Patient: sex F, age 73
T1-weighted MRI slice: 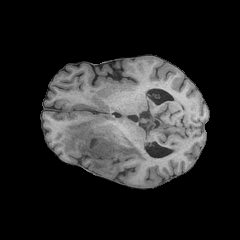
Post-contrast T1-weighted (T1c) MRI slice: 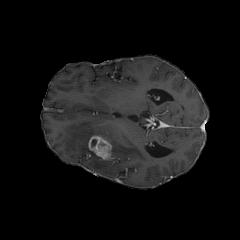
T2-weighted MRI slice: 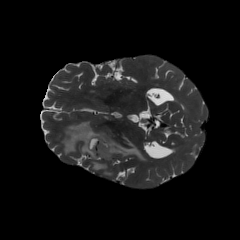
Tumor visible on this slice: yes
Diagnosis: Glioblastoma, IDH-wildtype
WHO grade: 4